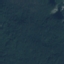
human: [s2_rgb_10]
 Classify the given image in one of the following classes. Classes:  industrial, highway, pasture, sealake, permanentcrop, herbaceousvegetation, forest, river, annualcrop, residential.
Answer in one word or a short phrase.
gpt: Forest